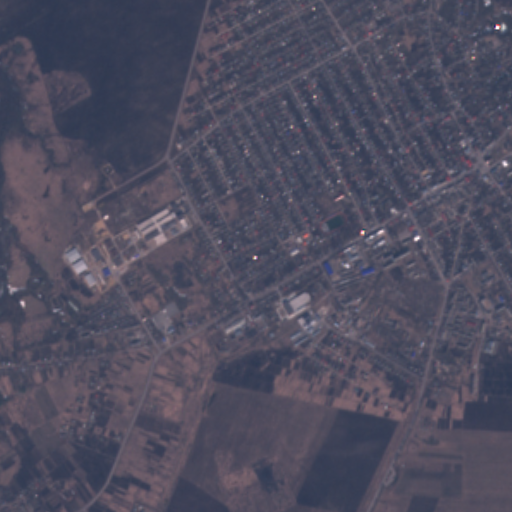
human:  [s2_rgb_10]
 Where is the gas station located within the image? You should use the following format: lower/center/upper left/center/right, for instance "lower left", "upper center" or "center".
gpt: The gas station is located in the center right of the image.
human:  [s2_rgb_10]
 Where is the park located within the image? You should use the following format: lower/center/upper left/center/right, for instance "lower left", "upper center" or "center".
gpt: The park is located in the center right of the image.
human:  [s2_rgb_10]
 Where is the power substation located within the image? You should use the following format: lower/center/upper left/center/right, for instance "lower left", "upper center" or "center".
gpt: The power substation is located in the lower right of the image.
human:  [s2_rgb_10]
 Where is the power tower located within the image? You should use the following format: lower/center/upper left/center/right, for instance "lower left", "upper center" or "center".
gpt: The power tower is located in the lower right of the image.
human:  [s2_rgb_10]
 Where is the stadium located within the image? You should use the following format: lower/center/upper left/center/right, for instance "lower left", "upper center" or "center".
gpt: The stadium is located in the center right of the image.
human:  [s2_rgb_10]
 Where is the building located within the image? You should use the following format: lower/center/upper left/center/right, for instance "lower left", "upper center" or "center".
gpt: There is no building in the image.